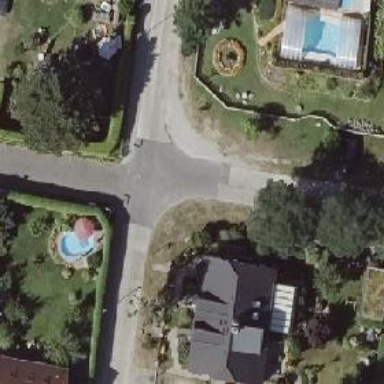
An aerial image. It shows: Smooth asphalt road in residential area.